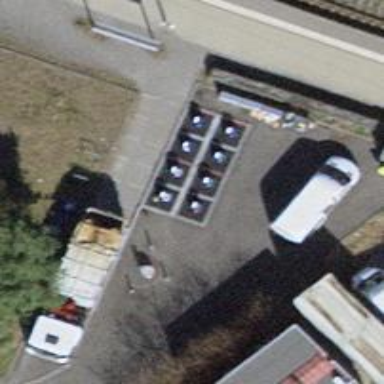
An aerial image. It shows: Recycling container for recycling.